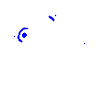
Particle: electron